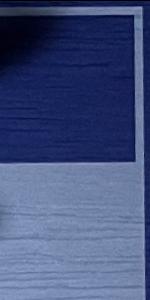
Label: Empty